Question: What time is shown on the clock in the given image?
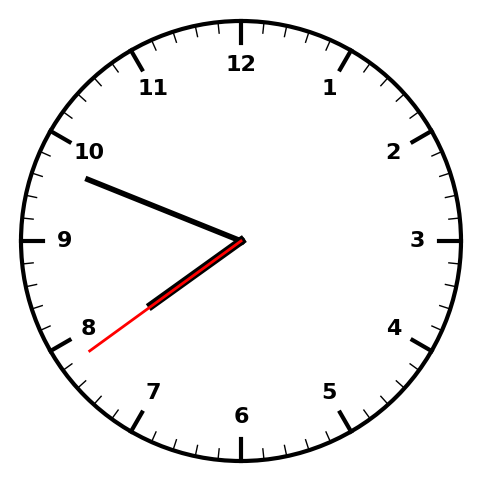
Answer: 07:48:39